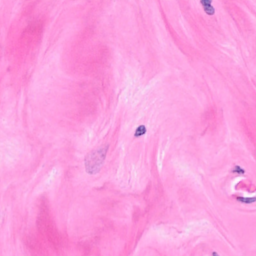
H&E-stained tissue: Breast